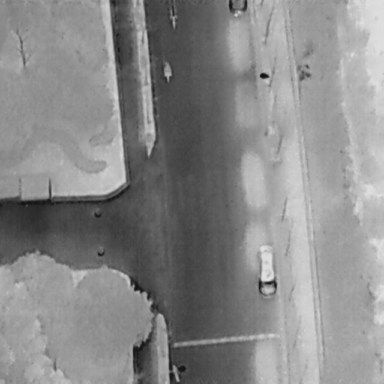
There are four objects shown in the infrared image, including two Cars, and two People.